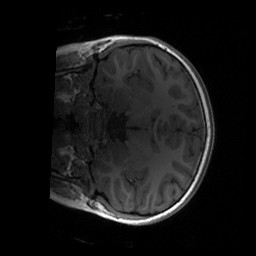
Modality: T1w
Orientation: coronal
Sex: female
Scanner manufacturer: siemens
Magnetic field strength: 3 T
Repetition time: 1.9 s
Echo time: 0.00243 s